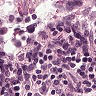
Metastatic tissue present: no